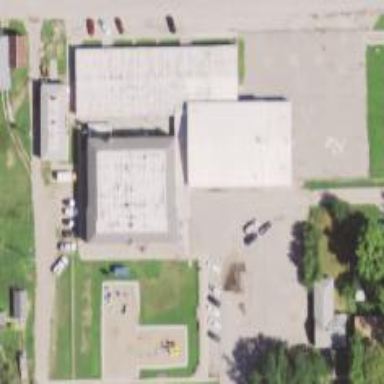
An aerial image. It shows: School.